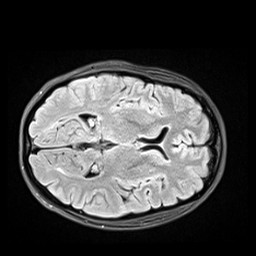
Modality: FLAIR
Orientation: axial
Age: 42
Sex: female
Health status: healthy
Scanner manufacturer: siemens
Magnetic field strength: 3 T
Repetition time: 9 s
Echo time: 0.088 s